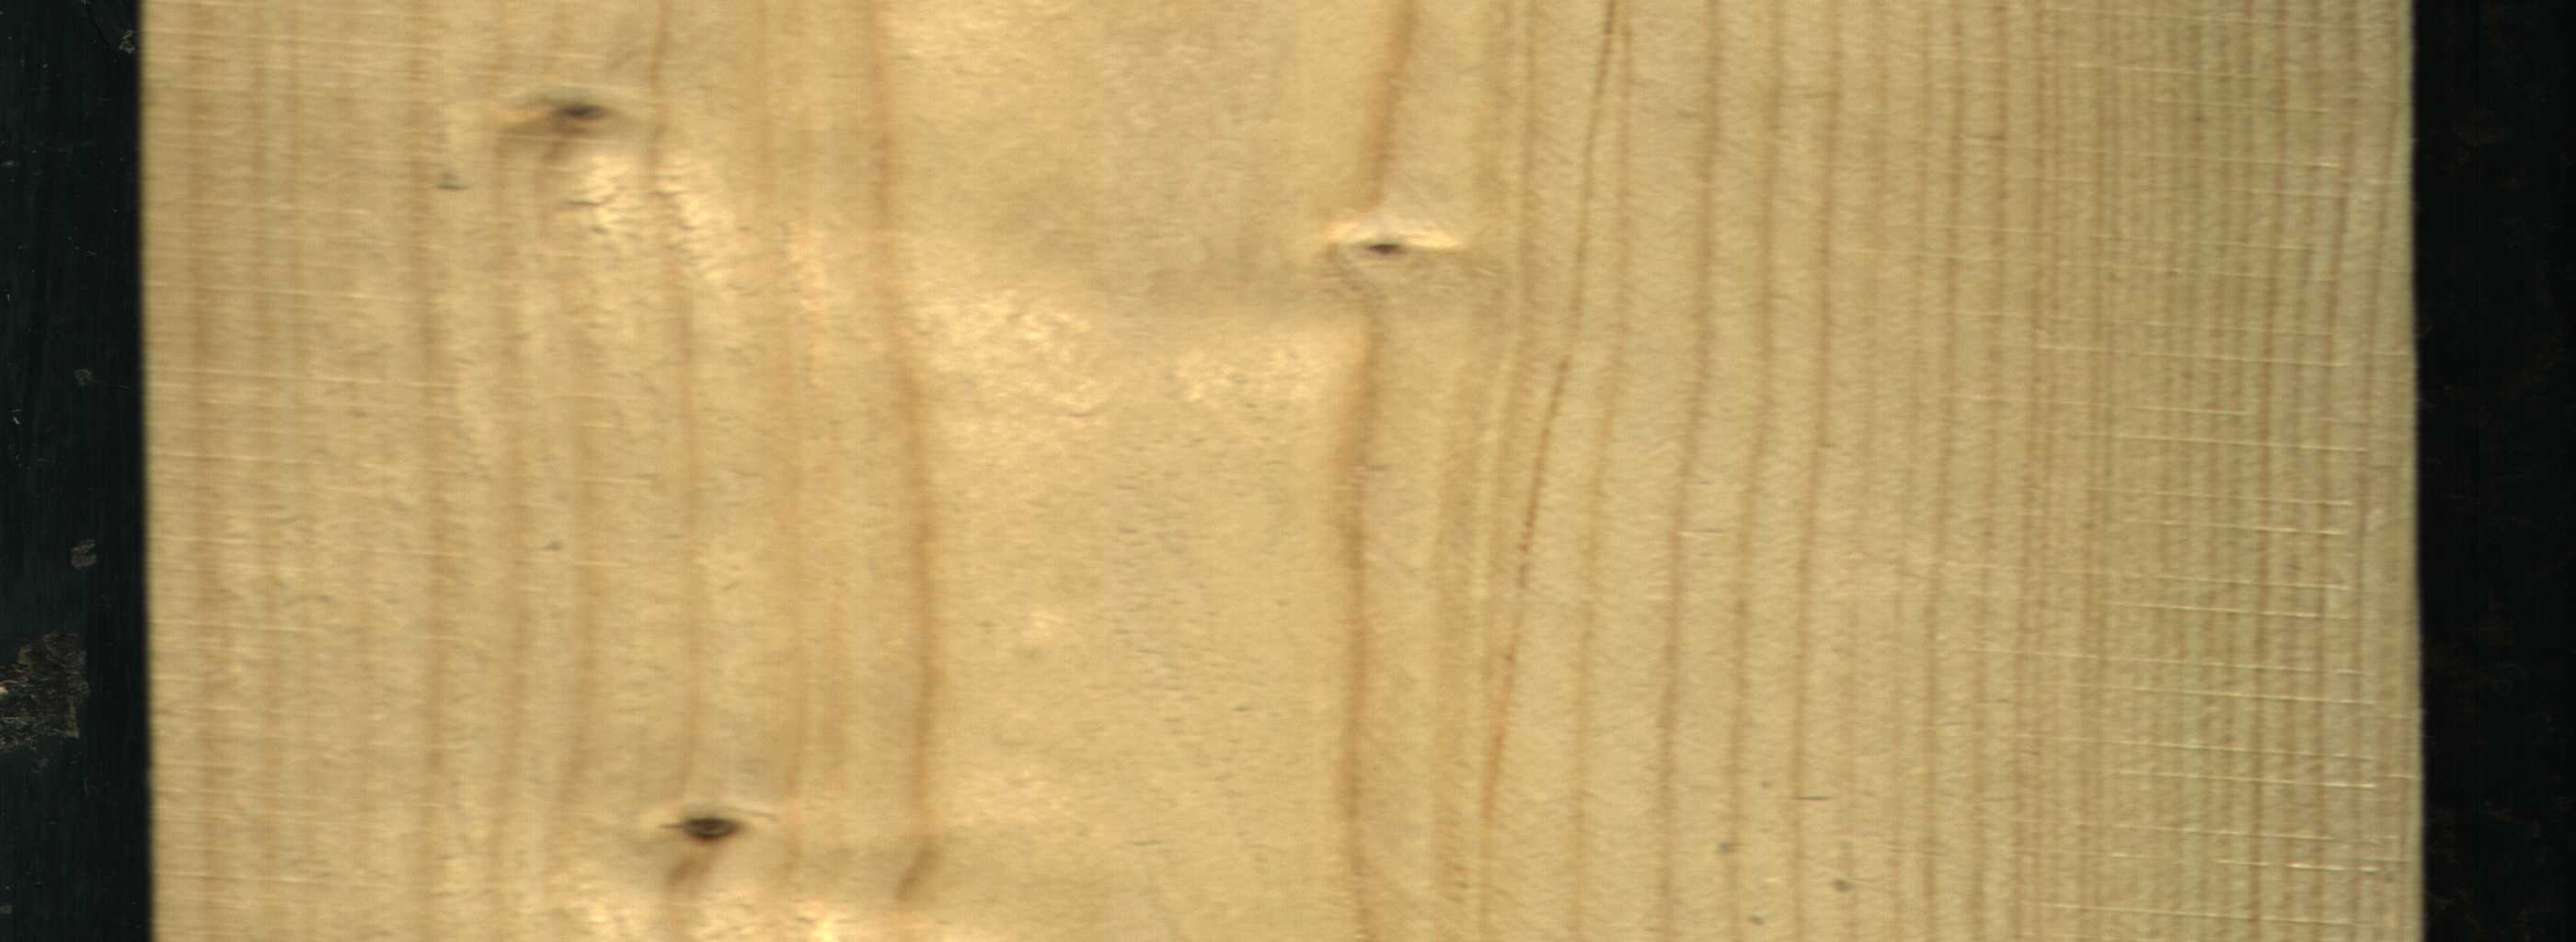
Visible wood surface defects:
Dead_Knot
Live_Knot
Live_Knot